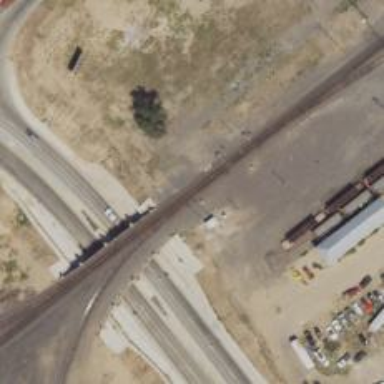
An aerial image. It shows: Railway siding with rails.